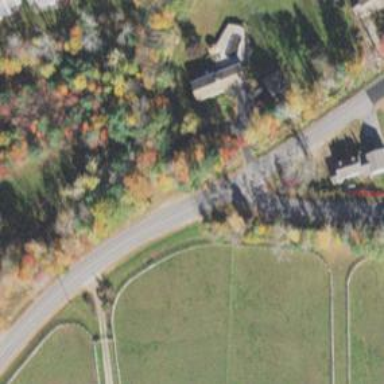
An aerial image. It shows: The Dump Road is tertiary road.